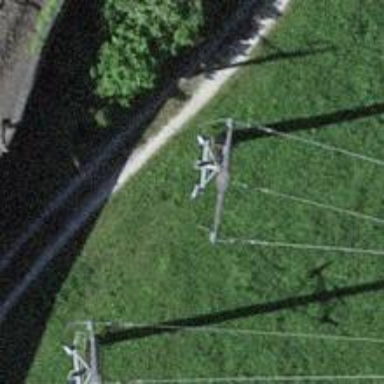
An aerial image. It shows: Termination pole used for power supply.